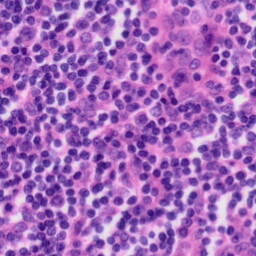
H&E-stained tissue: Tonsil